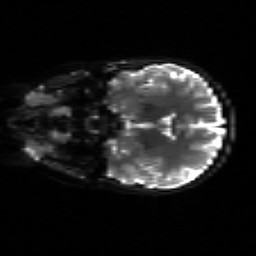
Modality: sbref
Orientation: coronal
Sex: female
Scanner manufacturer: siemens
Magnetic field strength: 3 T
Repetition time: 5 s
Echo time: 0.071 s